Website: lowes
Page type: customer-info-address
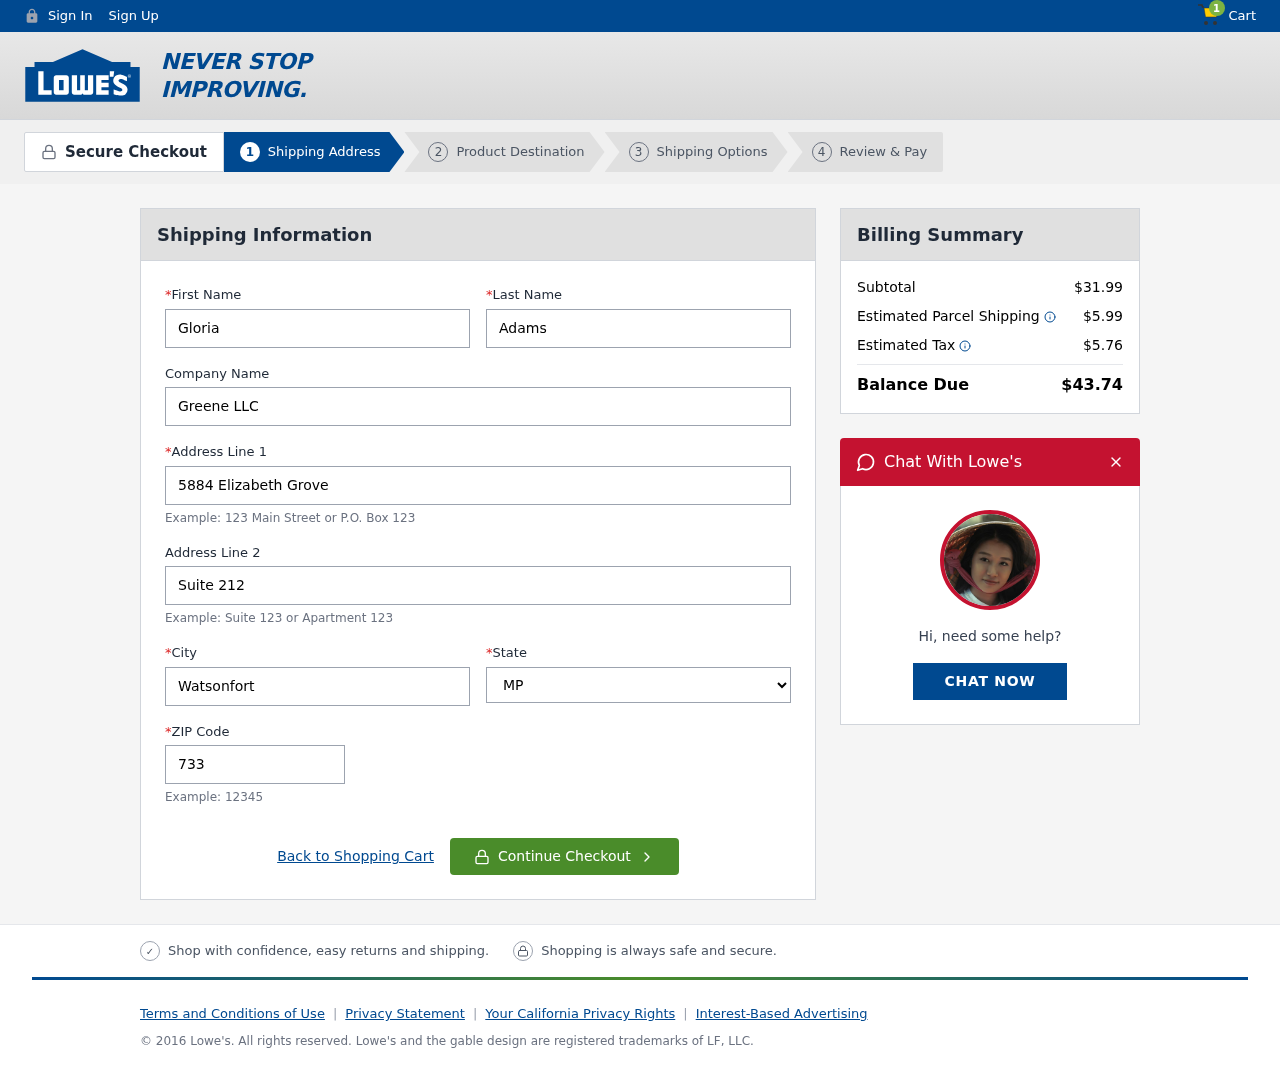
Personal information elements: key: PII_CITY
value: Watsonfort
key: PII_COMPANY
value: Greene LLC
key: PII_FIRSTNAME
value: Gloria
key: PII_LASTNAME
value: Adams
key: PII_POSTCODE
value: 73364
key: PII_STATE
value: MP
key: PII_STREET
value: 5884 Elizabeth Grove
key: PII_STREET2
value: Suite 212
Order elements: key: ORDER_NUM_ITEMS
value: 1
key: ORDER_SUBTOTAL
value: $31.99
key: ORDER_SHIPPING_COST
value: $5.99
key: ORDER_TAX
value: $5.76
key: ORDER_TOTAL
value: $43.74